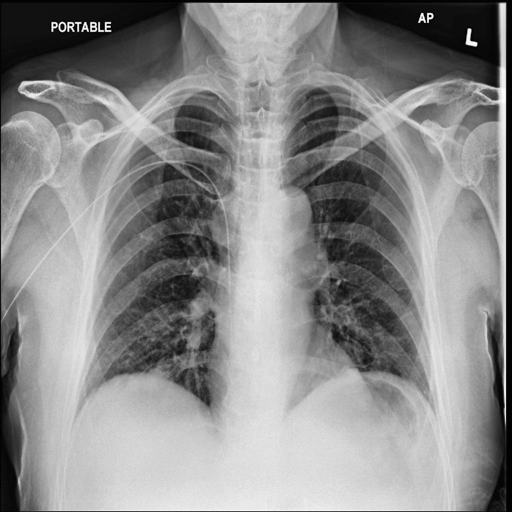
Finding: NORMAL